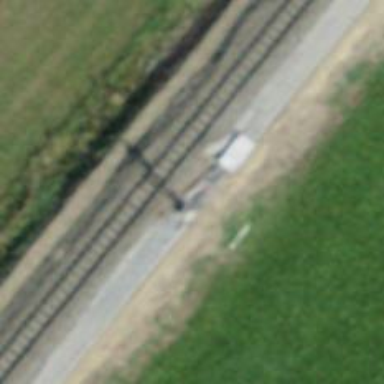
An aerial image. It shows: Railway signal.